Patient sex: M
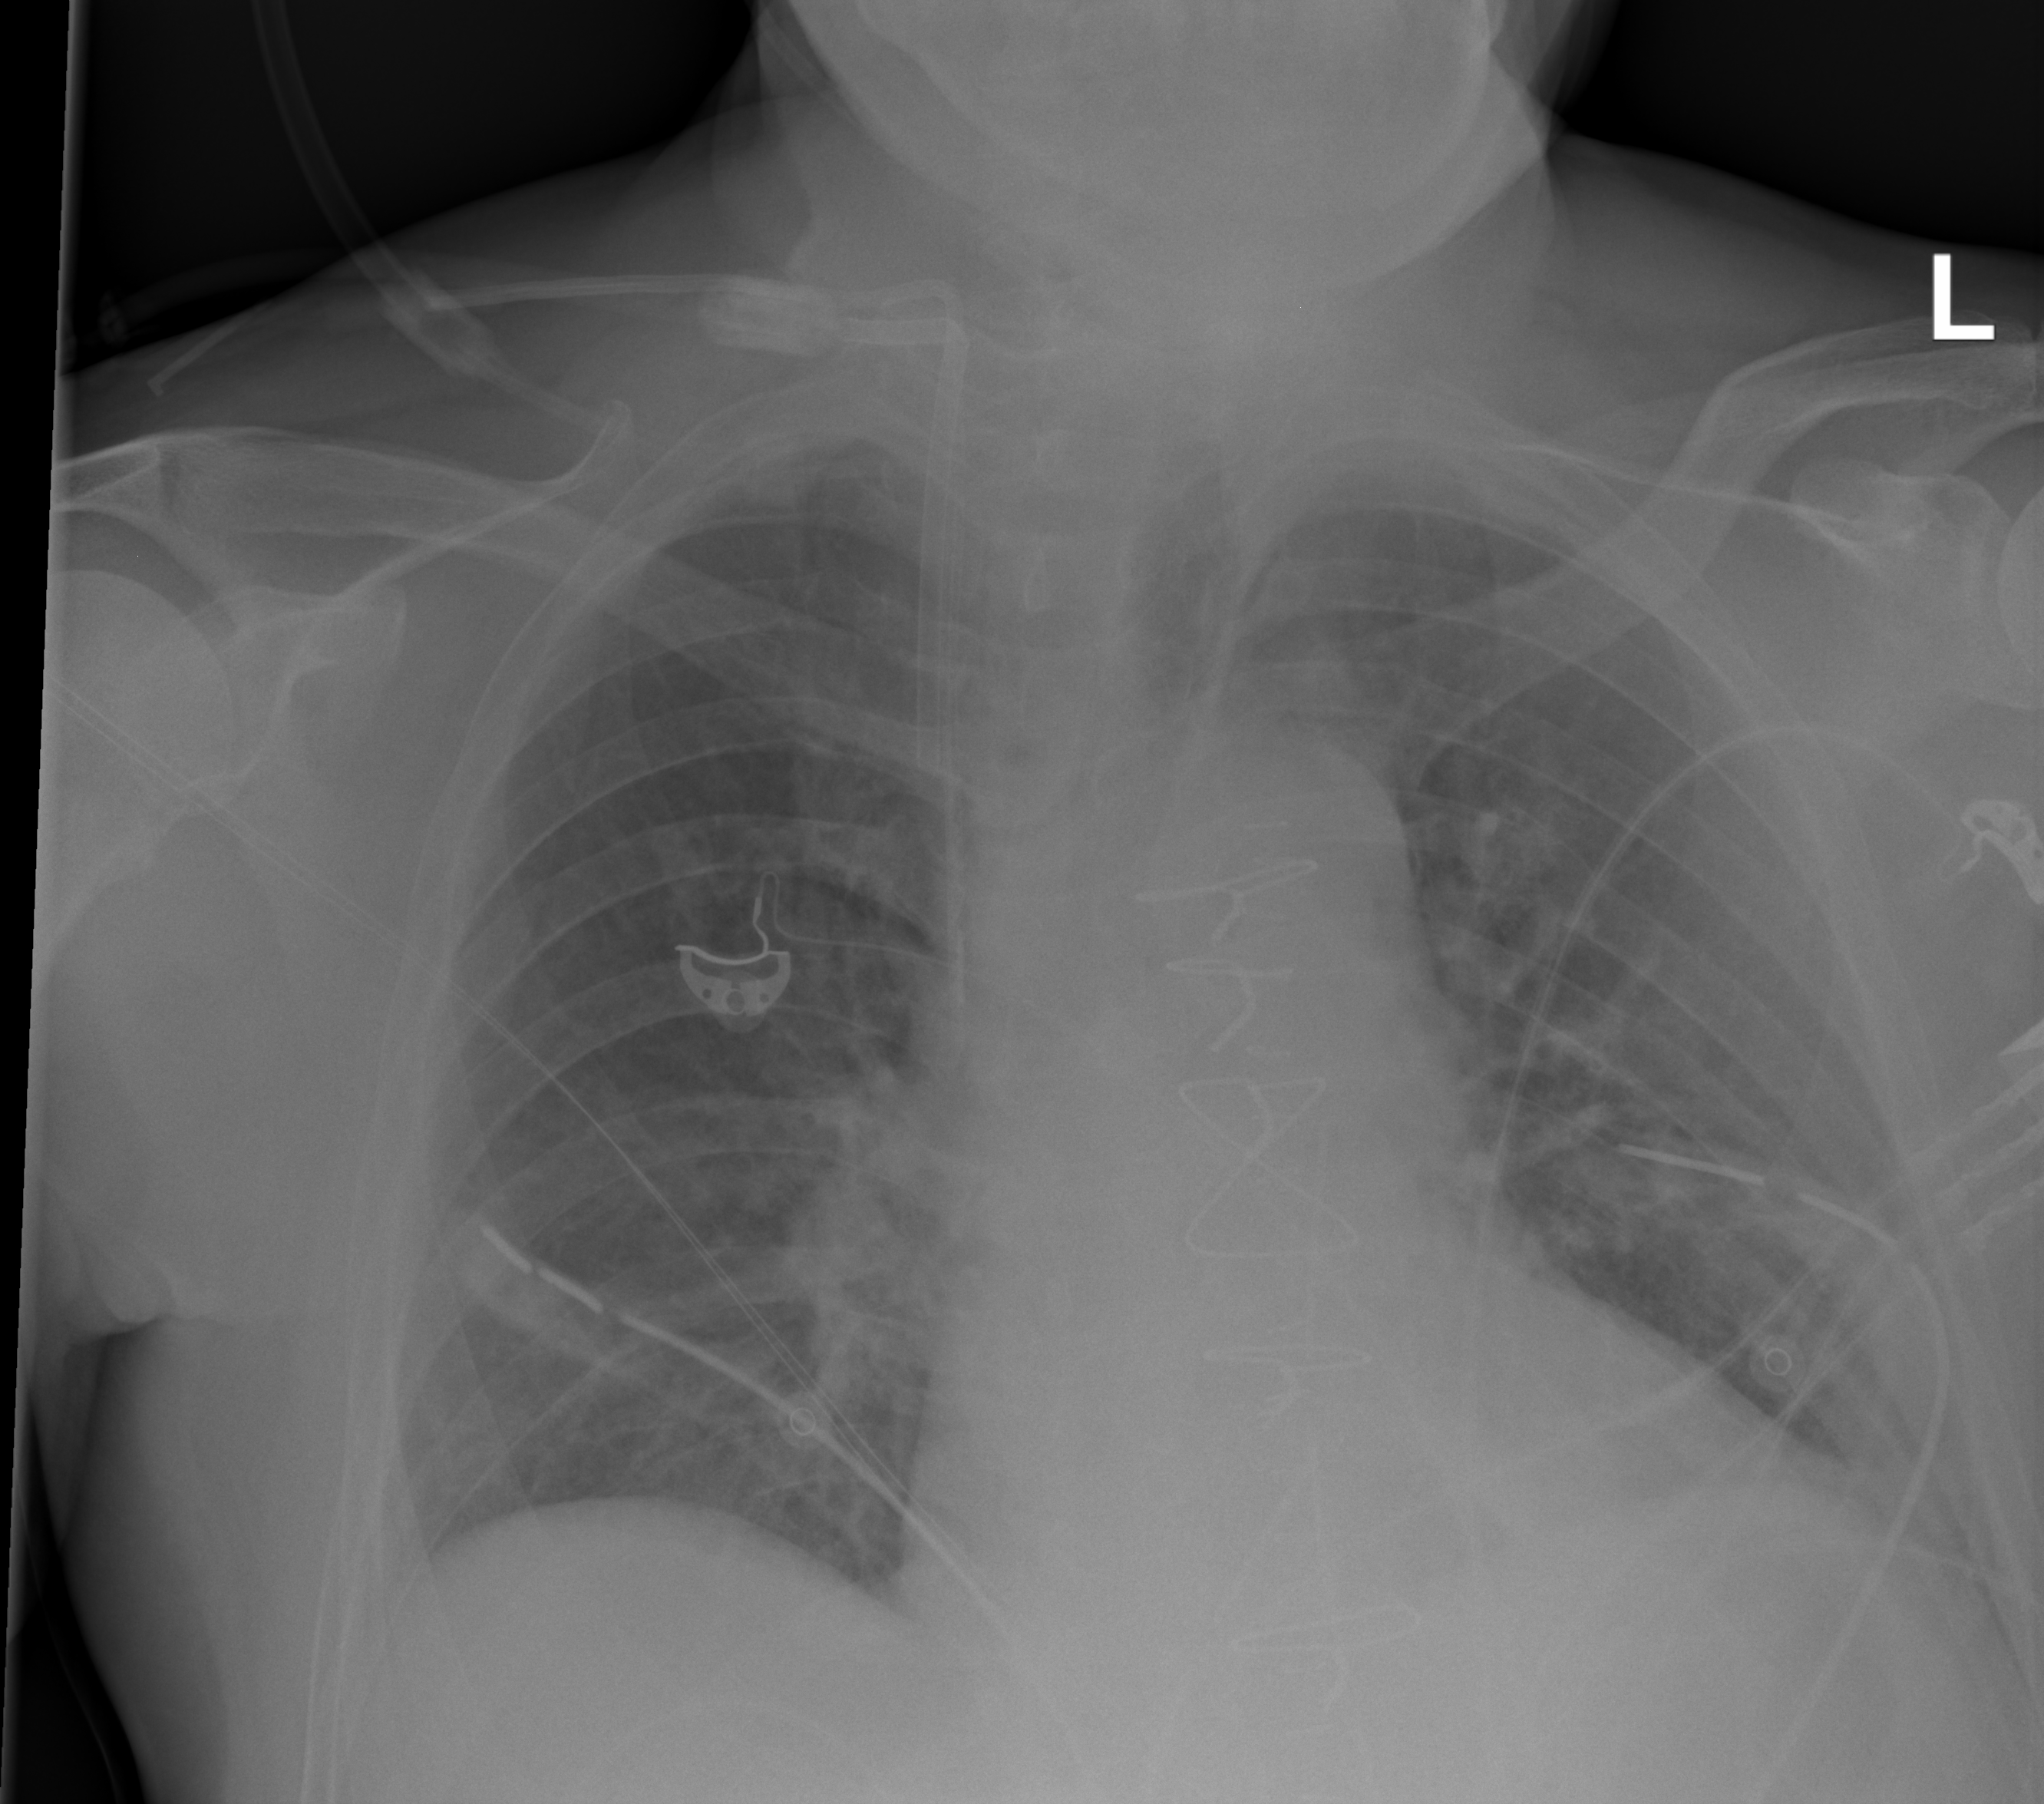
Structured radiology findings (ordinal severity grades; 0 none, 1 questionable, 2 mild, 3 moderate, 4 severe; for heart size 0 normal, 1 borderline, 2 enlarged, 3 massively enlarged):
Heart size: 0
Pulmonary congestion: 2
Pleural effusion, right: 0
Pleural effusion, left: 0
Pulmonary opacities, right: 0
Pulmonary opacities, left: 0
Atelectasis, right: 0
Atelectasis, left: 0